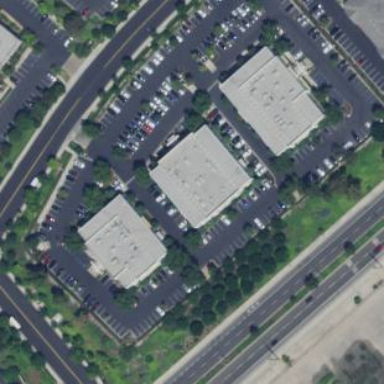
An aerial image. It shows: Commercial building.